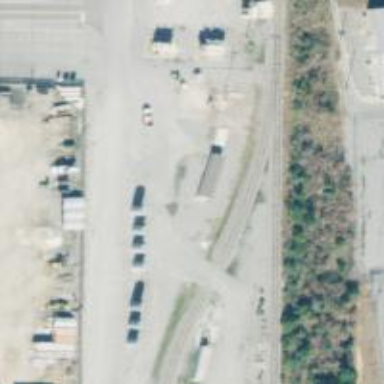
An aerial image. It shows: Rail spur service.